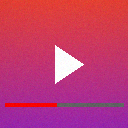
Screen state: on